Question: On some devices (such as older Samsung devices, the "Scroll Extreme" tablet this screenshot was taken on), the action bar and some buttons do not appear with the correct background or only partially filled. In the screenshot below, you can faintly see a button with white text which is missing a background.

The app only targets API level 14+ and is therefore not using the support lib or ActionBarSherlock. The style for the action bar is as follows:
'''
<style name="ActionBar" parent="@android:style/Widget.Holo.Light.ActionBar.Solid.Inverse">
<item name="android:background">@color/accent</item>
<item name="android:titleTextStyle">@style/ActionBarTitleText</item>
<item name="android:subtitleTextStyle">@style/ActionBarSubTitleText</item>
</style>
<style name="ActionBarTitleText" parent="@android:style/TextAppearance.Holo.Widget.ActionBar.Title">
<item name="android:textColor">@android:color/white</item>
</style>
<style name="ActionBarSubTitleText" parent="@android:style/TextAppearance.Holo.Widget.ActionBar.Subtitle">
<item name="android:textColor">@android:color/white</item>
</style>
'''
PS. the colours seen in the screenshot have not been correctly captured by the screenshot app, but the idea is there!
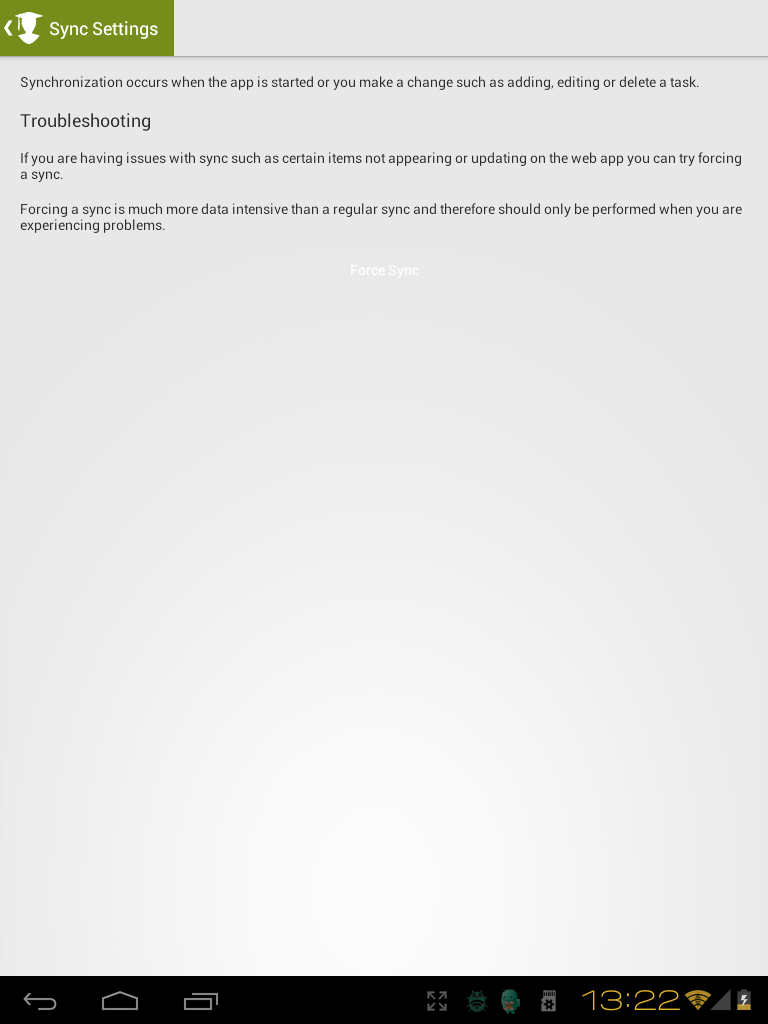
Answer: I believe this can be solved by changing the below to use a drawable as opposed to a color.
'''
<item name="android:background">@color/accent</item>
'''
Example drawable:
'''
<shape xmlns:android="http://schemas.android.com/apk/res/android">
<solid android:color="@color/accent" />
</shape>
'''